Question: I am making contact list kind view in my application. As contact application there is search icon on the top of the alphabet list as shown in image . I want to do this same but we can not add the image in the array for sectionIndexTitlesForTableView in this method
So meas I need that character of that image.
Do any one know how to make that character in array....
Thanks in advance
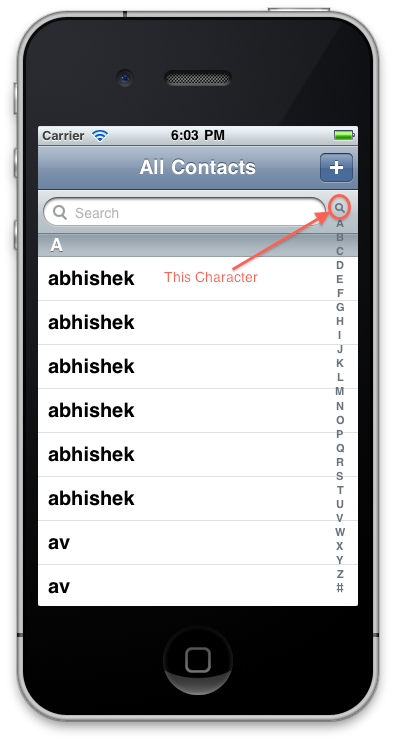
Answer: Use '@"{search}"' at the beginning of your array, or simply the constant 'UITableViewIndexSearch' (best).